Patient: sex M, age 37
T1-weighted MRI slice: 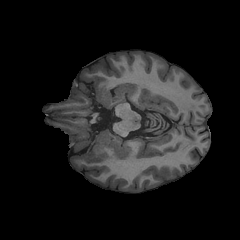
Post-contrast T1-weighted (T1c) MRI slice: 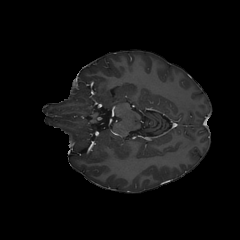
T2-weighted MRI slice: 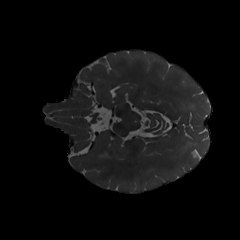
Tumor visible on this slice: yes
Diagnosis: Astrocytoma, IDH-mutant
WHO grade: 4